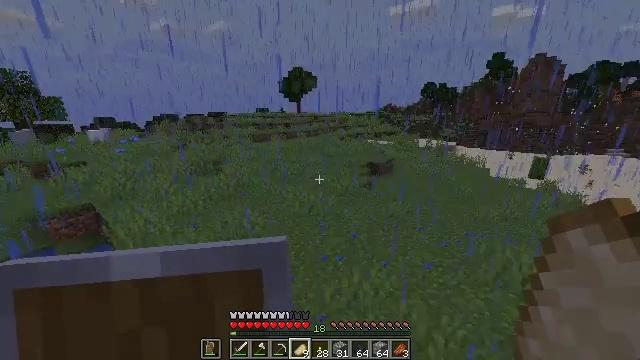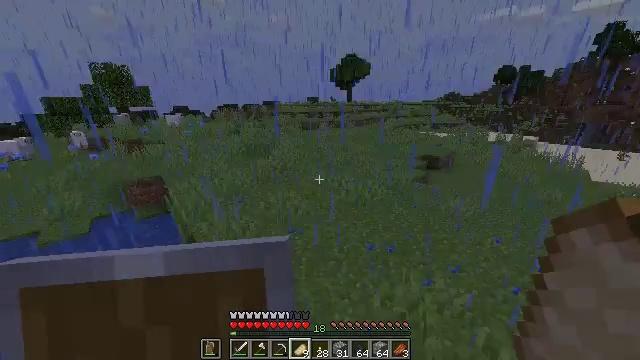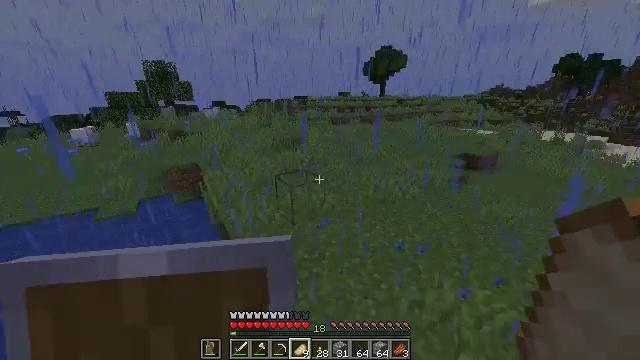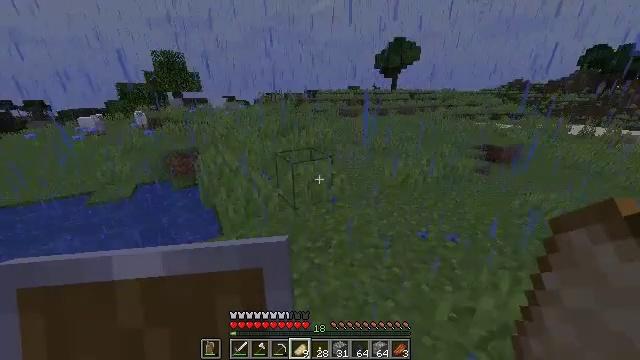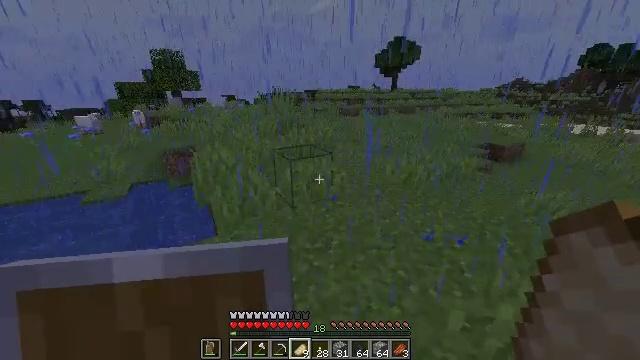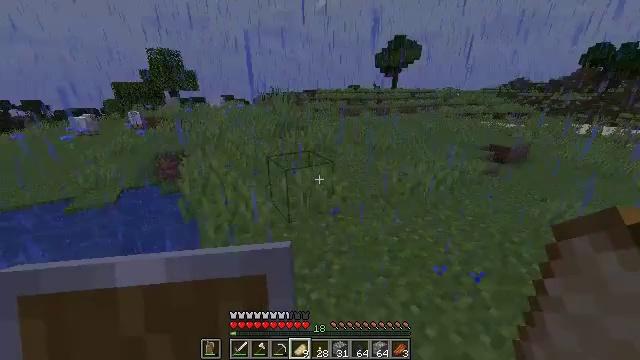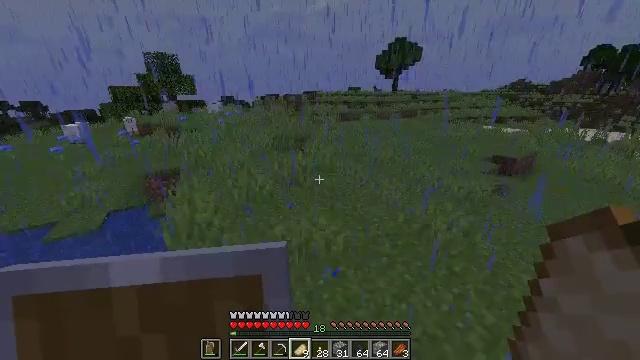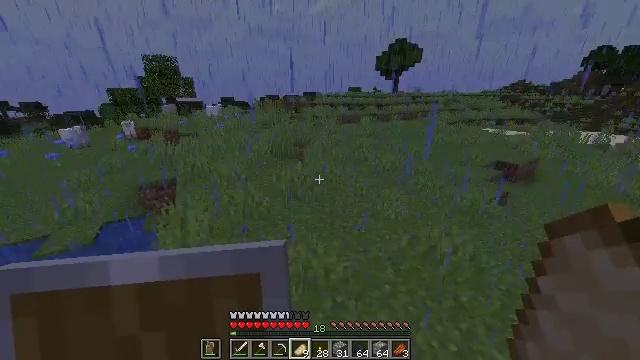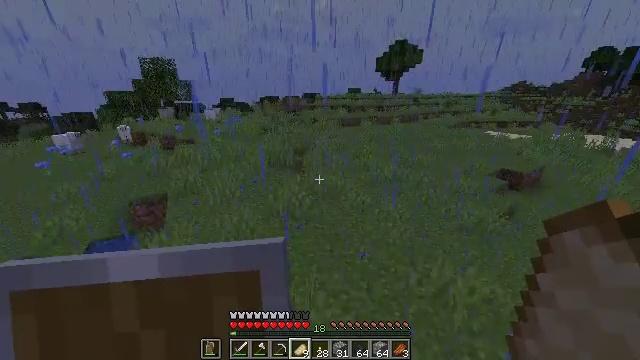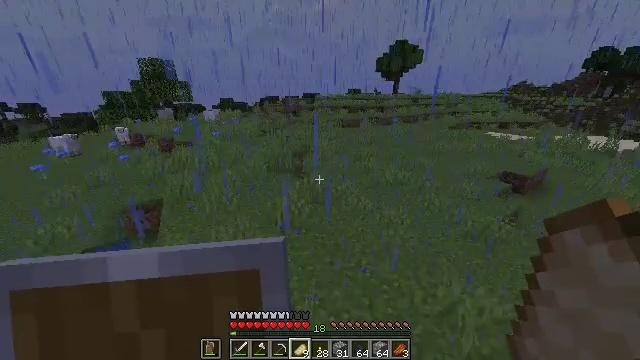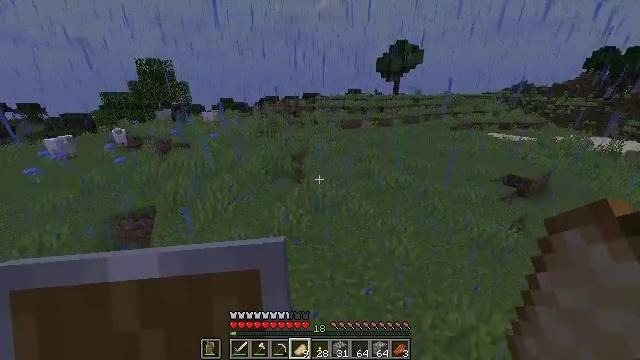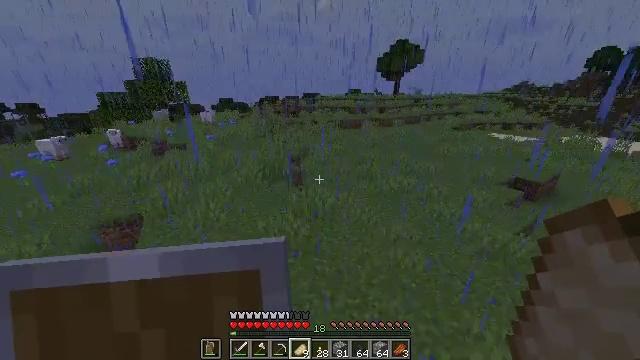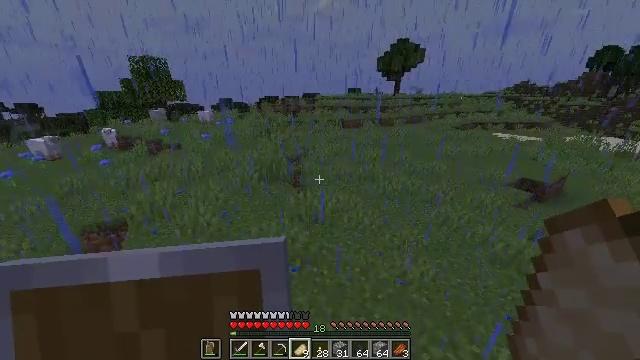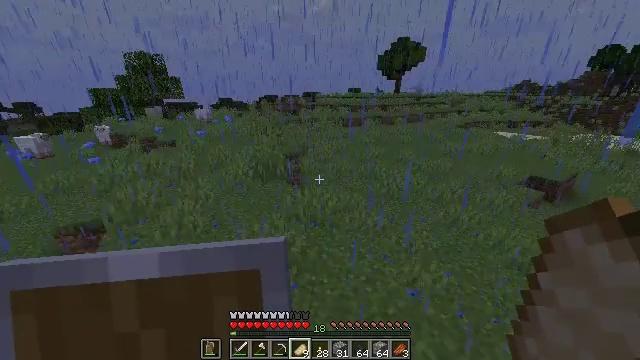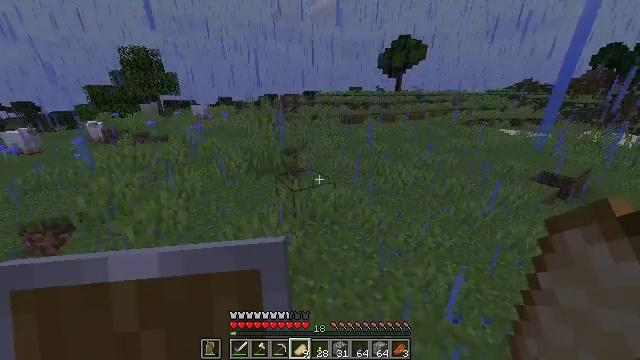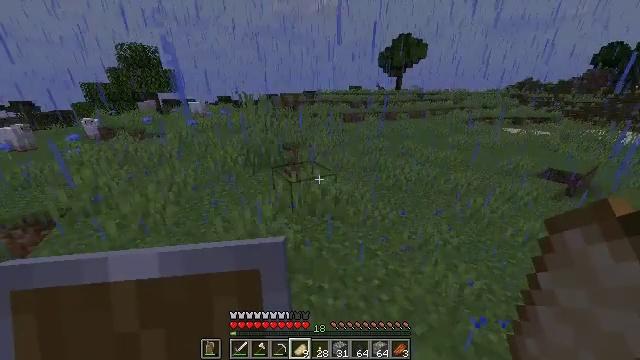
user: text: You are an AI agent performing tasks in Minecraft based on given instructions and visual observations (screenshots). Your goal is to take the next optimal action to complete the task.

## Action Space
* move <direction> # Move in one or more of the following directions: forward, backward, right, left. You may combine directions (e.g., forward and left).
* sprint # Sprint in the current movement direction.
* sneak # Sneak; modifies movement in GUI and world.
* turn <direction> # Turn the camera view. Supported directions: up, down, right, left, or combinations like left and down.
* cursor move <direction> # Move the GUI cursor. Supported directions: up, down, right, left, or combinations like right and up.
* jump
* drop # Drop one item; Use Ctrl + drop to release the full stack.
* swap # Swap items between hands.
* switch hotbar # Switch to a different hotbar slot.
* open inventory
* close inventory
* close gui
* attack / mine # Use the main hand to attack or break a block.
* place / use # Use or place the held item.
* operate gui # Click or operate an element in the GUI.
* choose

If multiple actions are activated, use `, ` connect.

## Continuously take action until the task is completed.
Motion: motion action
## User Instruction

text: Drop an apple.
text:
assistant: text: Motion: move forward, turn left and down, jump
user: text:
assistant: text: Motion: move forward, turn left and down, jump
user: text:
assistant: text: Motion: move forward, turn left, jump
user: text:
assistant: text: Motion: move forward, jump
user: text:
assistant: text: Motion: move forward, jump
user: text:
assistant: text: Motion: move forward, jump
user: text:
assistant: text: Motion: move forward, jump
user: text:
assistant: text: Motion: move forward, jump
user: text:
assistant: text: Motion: move forward, jump
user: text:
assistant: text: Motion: move forward, jump
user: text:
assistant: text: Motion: move forward, jump
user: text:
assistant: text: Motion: move forward, jump
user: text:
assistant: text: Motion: move forward, jump
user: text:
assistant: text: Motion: move forward, jump
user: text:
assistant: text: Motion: move forward, jump
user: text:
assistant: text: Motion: move forward, jump
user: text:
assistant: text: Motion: move forward, jump
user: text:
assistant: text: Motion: move forward, jump
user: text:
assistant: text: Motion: move forward, jump
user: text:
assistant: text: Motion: move forward, jump
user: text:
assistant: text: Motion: move forward, jump
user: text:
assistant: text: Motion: move forward, turn left and down, jump
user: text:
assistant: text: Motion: move forward, turn left and down, jump
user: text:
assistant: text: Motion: move forward, turn left, jump
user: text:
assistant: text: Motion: move forward, jump
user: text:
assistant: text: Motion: move forward, jump
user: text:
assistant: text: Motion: move forward, jump
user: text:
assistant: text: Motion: move forward, jump
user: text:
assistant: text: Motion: move forward, jump
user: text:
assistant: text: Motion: move forward, jump